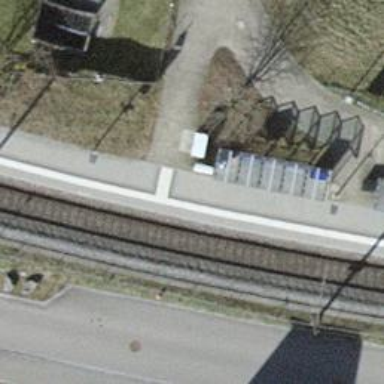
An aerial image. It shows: Public transport stop position along the railway.